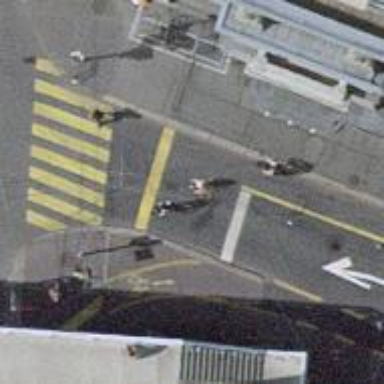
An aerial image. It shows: Road with traffic signals.